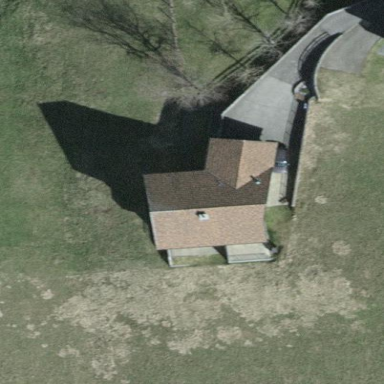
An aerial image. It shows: Detached building.